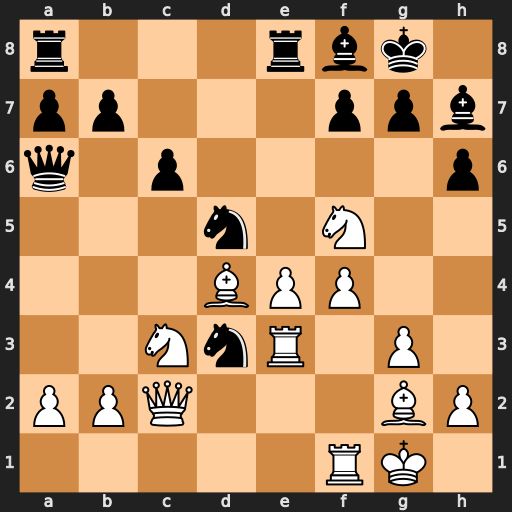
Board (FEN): r3rbk1/pp3ppb/q1p4p/3n1N2/3BPP2/2NnR1P1/PPQ3BP/5RK1
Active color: w
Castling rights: -
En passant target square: -
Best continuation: Qxd3 Nxe3 Qxa6 bxa6 Nxe3